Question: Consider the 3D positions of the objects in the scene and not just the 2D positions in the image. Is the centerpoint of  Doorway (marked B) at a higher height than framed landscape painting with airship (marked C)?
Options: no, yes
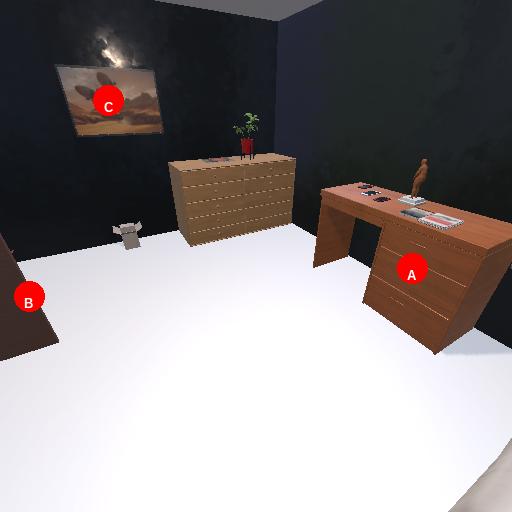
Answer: no